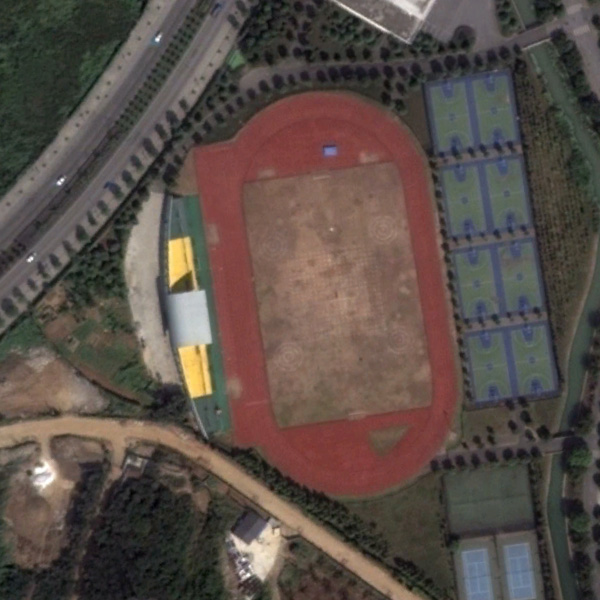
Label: Playground